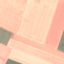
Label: AnnualCrop